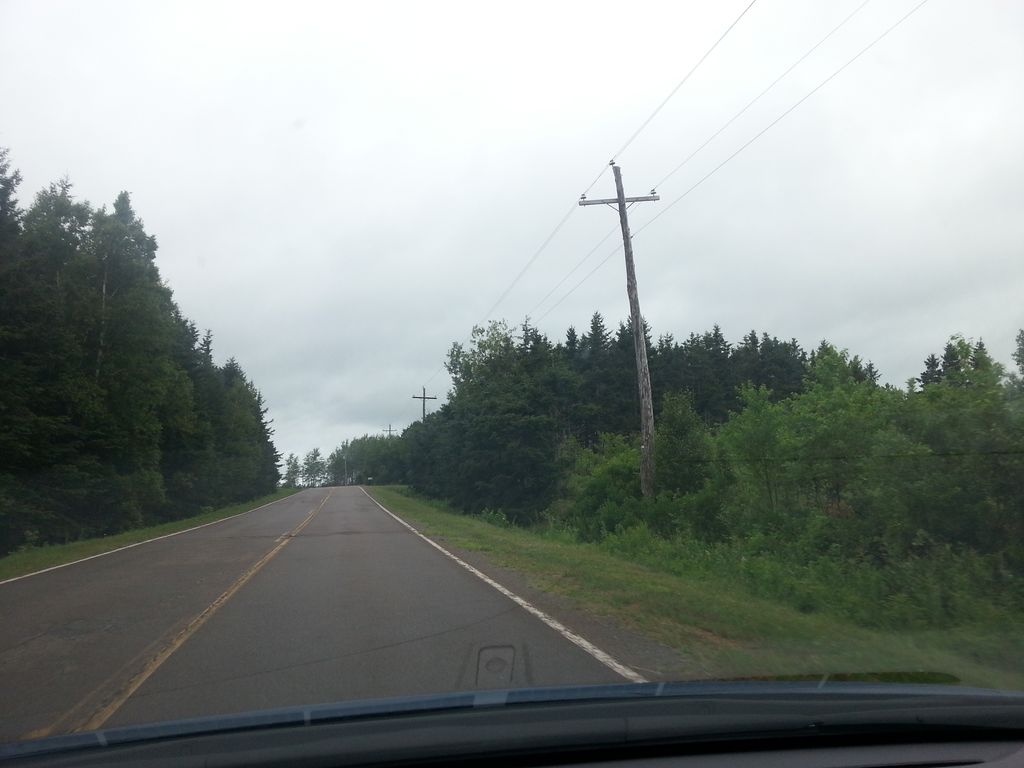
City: charlottetown